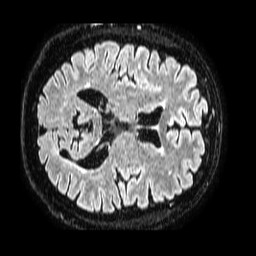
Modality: FLAIR
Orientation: axial
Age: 58
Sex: male
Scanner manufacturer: philips
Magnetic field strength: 1.5 T
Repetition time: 4.8 s
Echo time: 0.3 s